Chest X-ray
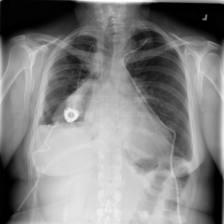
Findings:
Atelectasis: negative
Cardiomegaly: negative
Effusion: positive
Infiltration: negative
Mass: negative
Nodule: negative
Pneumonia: negative
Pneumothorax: negative
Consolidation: negative
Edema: negative
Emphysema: negative
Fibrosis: negative
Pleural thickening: negative
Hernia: negative